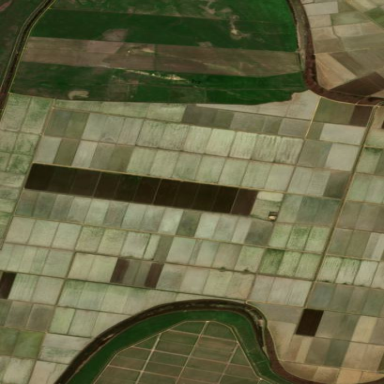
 cultivating rice crops. The farmland produces rice."